Field crop: maize
Growth stage: 2
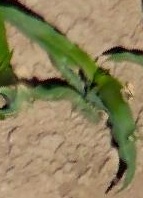
Species: maize